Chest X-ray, PA view. Patient: 34 years old, sex M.
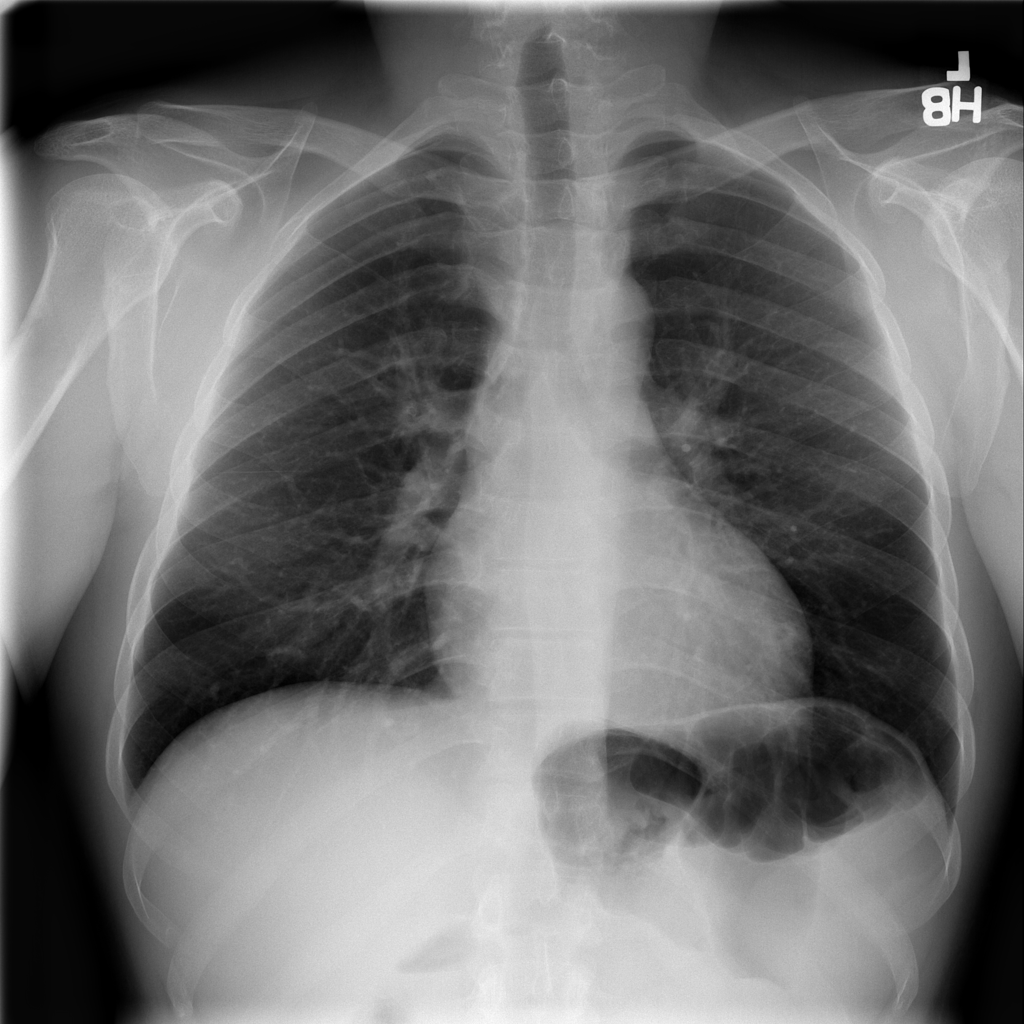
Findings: No Finding